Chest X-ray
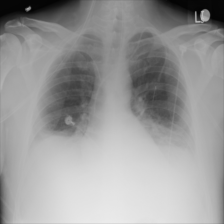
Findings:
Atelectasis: negative
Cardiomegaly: negative
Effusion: negative
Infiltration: negative
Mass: negative
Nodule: negative
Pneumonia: negative
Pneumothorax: negative
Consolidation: negative
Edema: negative
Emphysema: negative
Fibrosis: negative
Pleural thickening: negative
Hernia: negative